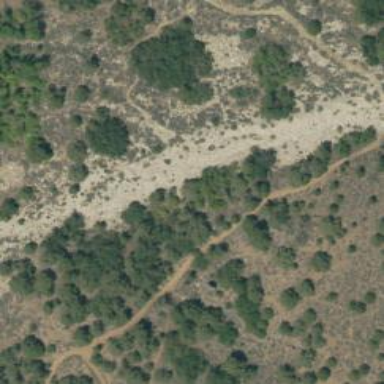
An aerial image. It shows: Path.